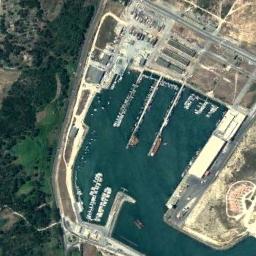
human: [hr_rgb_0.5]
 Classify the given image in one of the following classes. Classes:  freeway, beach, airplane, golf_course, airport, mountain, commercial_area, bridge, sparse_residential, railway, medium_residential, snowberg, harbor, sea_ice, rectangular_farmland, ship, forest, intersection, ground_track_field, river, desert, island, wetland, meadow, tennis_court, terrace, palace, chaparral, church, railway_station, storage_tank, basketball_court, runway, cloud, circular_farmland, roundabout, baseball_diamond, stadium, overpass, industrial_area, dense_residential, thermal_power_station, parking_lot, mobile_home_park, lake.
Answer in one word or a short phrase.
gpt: harbor